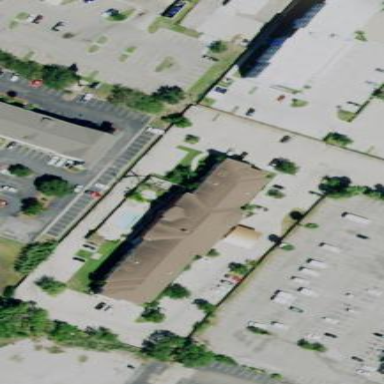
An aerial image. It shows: Hotel building.